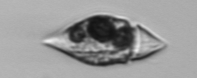
Label: Amphidinium